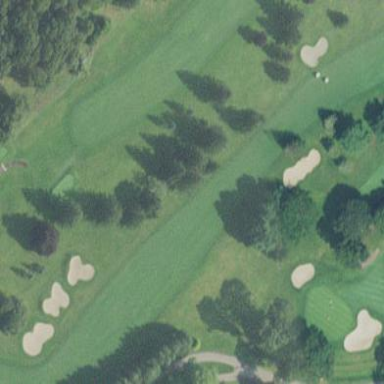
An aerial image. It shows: Golf tee on grassy land.